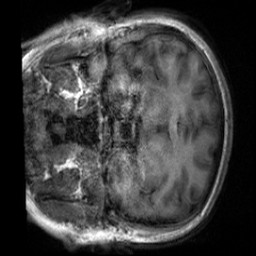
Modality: T1w
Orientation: coronal
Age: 21
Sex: female
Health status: healthy
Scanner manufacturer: siemens
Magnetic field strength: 3 T
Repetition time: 2 s
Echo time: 0.00232 s